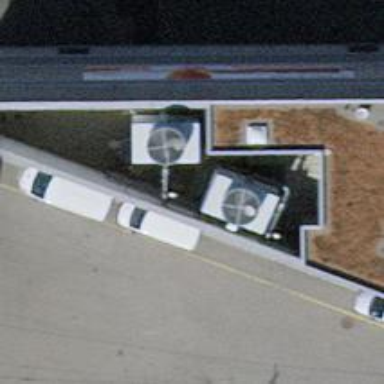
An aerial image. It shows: Service building.